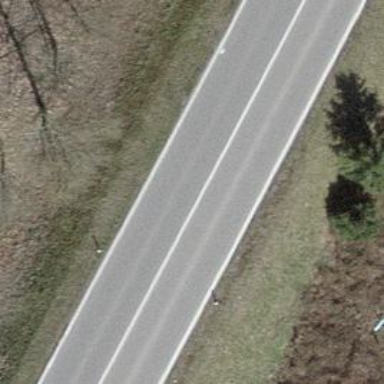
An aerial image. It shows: Primary road with asphalt surface.